Interaction volume radius: 5 \u00c5
Interaction volume height: 15 \u00c5
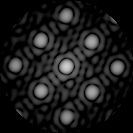
Disorder parameter: 0.04393